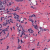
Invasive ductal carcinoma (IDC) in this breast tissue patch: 1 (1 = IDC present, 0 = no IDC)